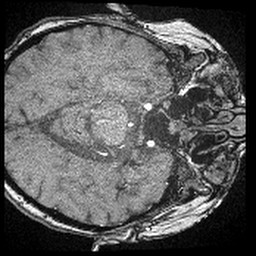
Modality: angio
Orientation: axial
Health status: ill
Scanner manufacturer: siemens
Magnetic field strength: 3 T
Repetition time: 0.022 s
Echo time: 0.00401 s